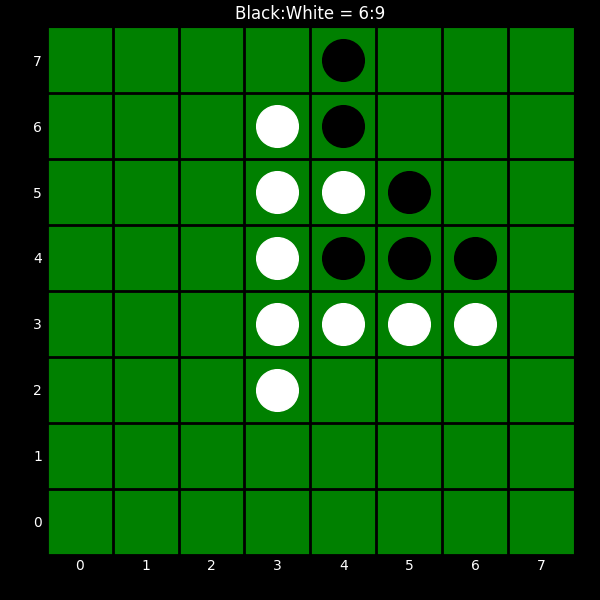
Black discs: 6
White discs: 9